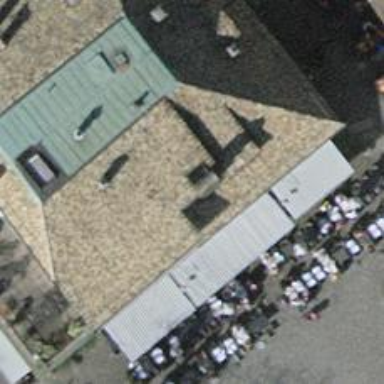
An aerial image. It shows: Restaurant.